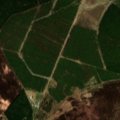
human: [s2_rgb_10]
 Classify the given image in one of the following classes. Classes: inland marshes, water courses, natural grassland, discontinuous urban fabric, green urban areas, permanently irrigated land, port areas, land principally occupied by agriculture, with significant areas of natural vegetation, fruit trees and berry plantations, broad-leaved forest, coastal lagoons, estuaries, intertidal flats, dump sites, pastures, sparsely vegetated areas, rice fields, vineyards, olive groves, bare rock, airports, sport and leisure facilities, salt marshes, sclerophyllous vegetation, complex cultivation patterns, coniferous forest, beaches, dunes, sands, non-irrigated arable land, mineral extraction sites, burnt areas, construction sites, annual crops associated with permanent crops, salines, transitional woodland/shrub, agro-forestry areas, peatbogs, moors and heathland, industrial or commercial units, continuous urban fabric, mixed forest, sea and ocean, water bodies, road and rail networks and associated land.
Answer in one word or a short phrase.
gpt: coniferous forest, moors and heathland, transitional woodland/shrub, peatbogs